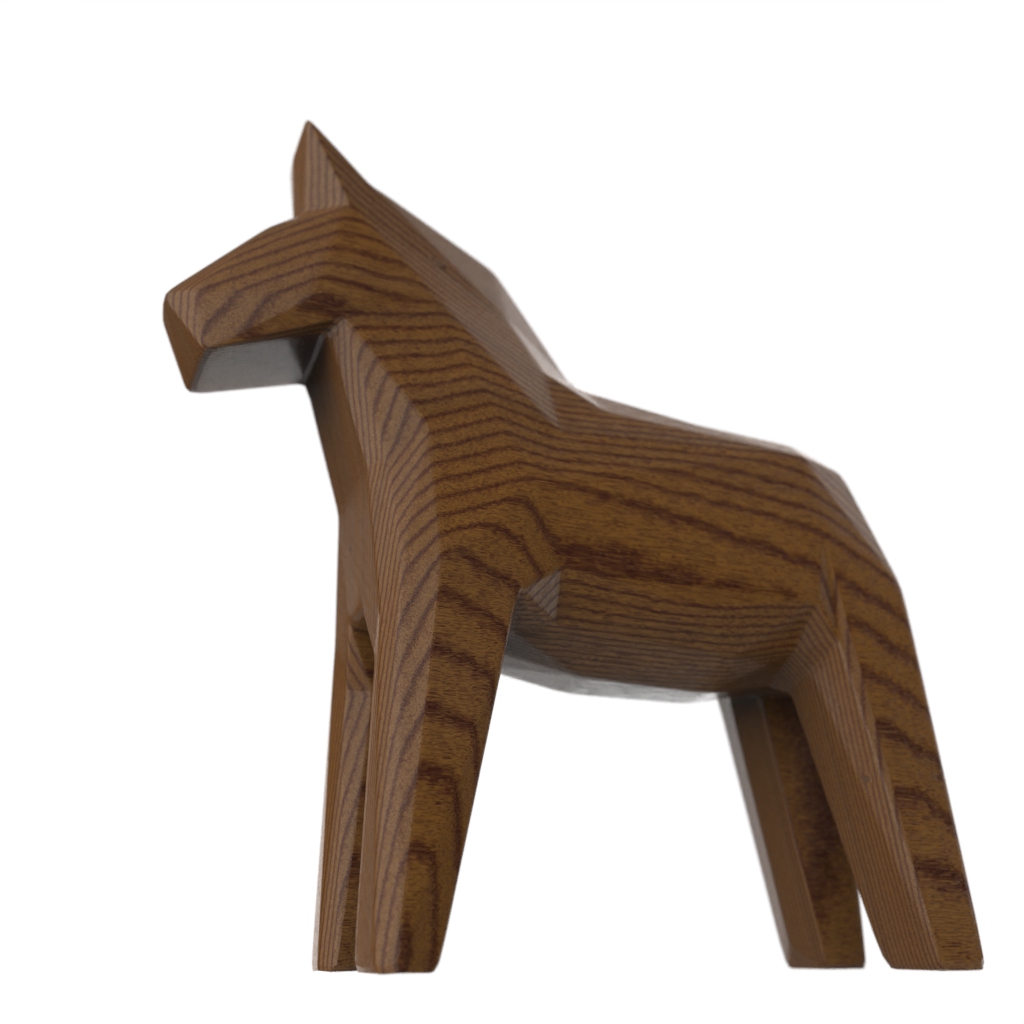
A high quality rendering of a dalahest_oak dalecarlian horse figurine made of varnished dark oak standing on a white surface in an a white studio with artificial white studio lighting,medium shot from low-angle left front side, 35 mm, f 8